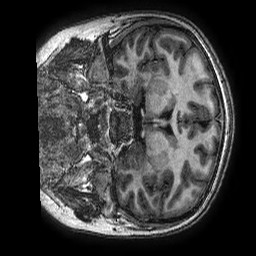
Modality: T1w
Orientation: coronal
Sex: female
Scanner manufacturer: ge
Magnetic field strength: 3 T
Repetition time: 0.00766 s
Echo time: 0.003476 s